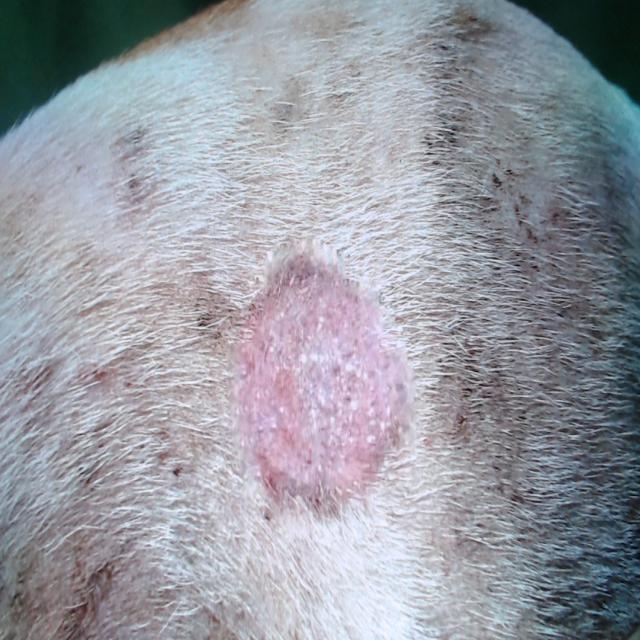
Canine ringworm (Dermatophytosis) — fungal infection caused by Microsporum or Trichophyton. Presents with circular alopecia, scaling, crusting, and broken hairs.